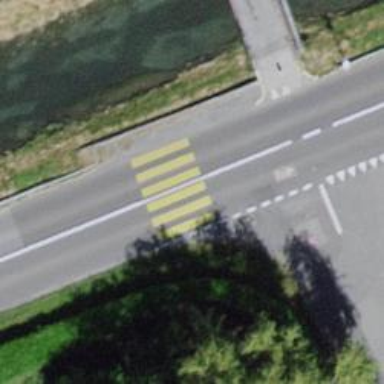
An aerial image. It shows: Marked road crossing.